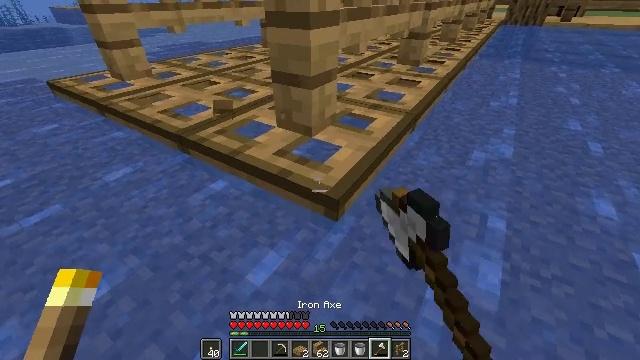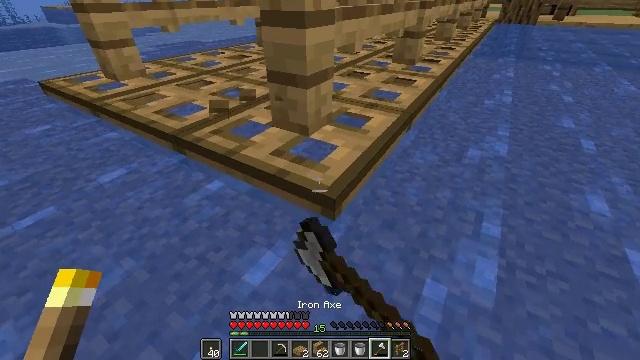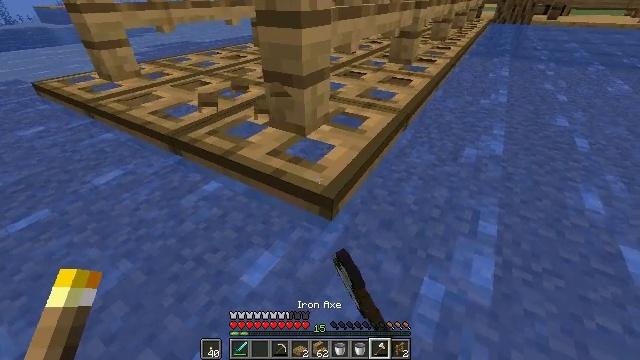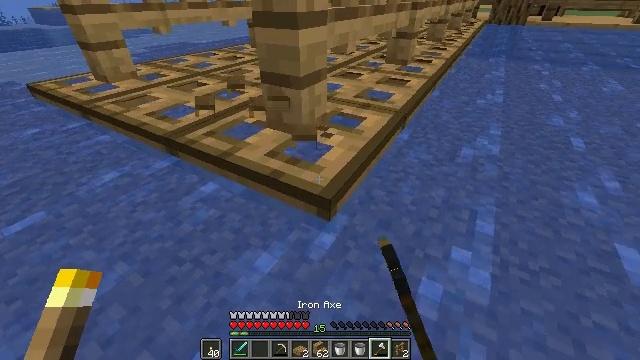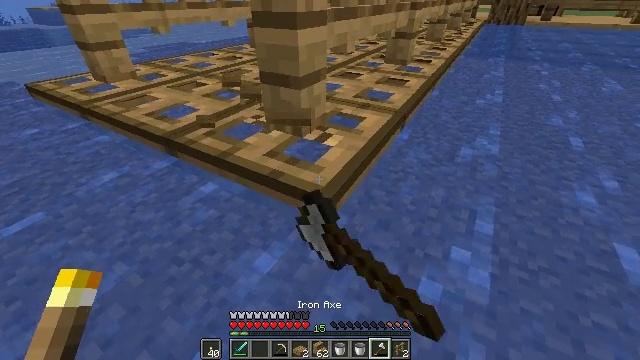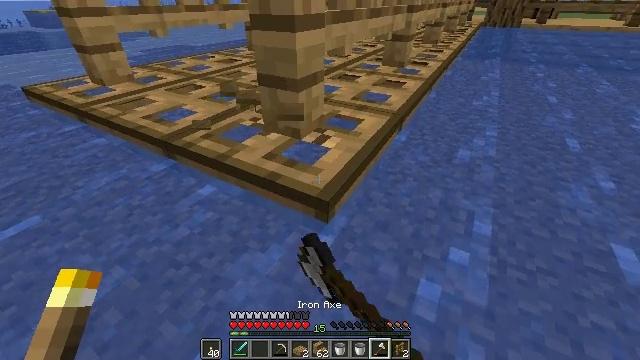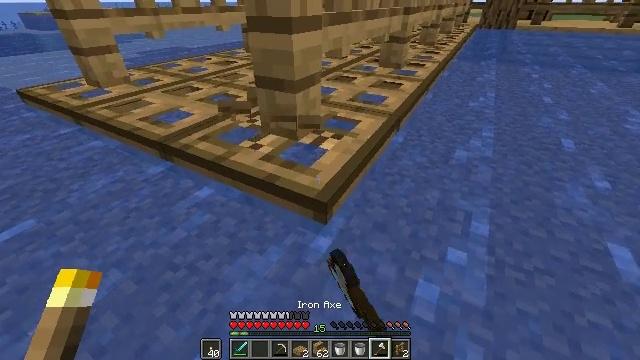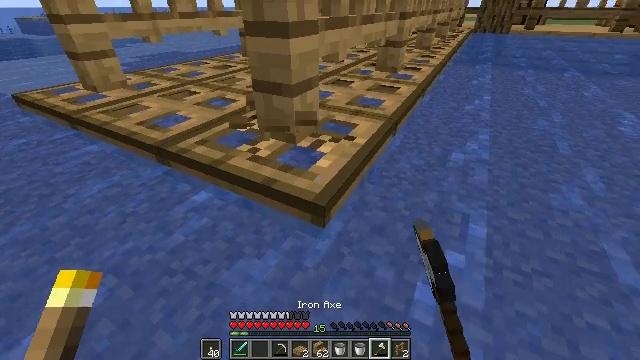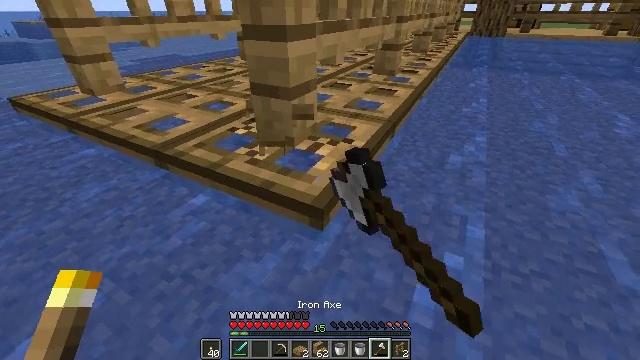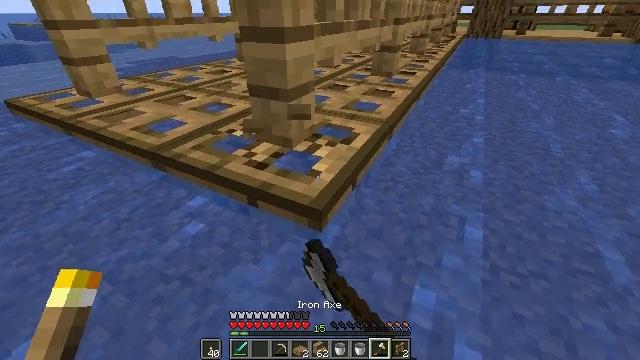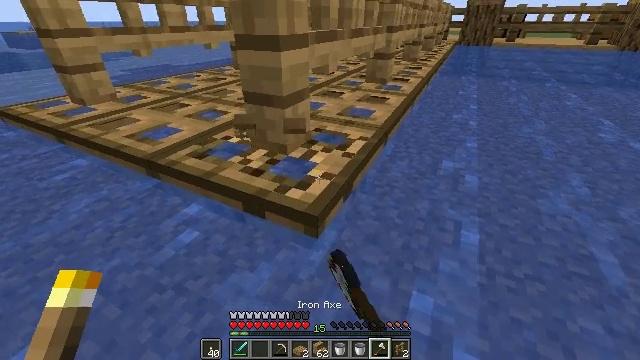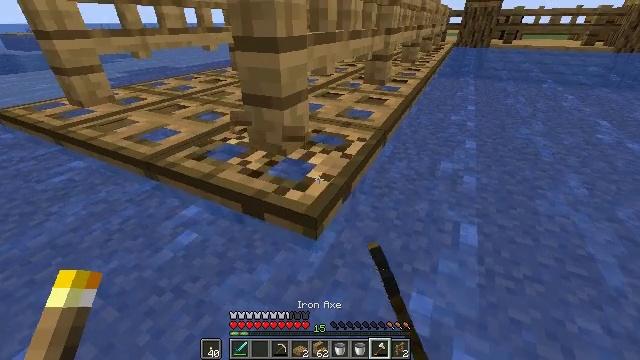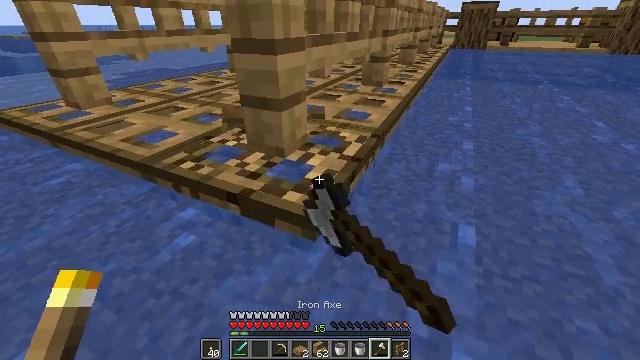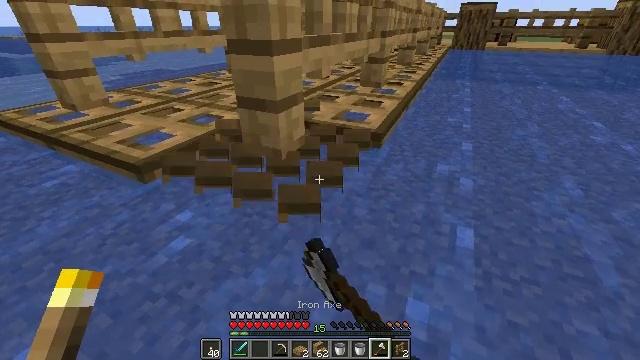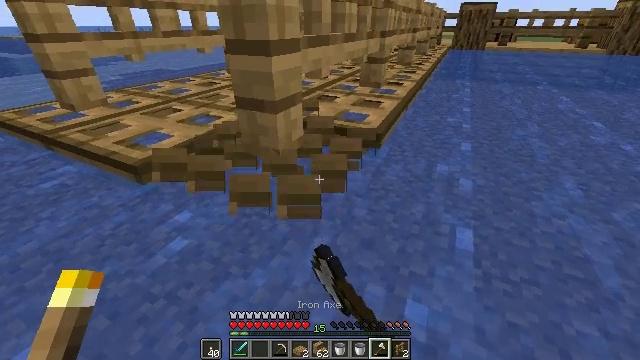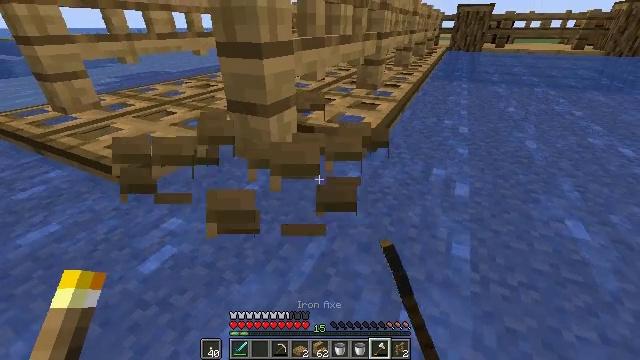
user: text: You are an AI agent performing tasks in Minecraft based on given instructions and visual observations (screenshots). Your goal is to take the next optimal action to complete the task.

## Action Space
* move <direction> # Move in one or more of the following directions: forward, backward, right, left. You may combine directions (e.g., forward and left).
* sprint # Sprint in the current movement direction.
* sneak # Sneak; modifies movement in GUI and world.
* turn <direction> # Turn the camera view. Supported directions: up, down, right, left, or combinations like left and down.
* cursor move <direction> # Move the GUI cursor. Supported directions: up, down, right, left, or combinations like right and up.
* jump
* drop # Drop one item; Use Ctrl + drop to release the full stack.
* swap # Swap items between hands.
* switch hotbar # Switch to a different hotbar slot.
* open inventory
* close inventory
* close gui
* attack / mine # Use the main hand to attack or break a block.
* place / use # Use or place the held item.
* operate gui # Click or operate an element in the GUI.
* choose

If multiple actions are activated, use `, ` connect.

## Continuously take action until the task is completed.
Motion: motion action
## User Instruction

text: Remove the oak trapdoor from its place.
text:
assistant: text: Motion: attack / mine
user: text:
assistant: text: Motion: attack / mine
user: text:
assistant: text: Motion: attack / mine
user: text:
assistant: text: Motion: attack / mine
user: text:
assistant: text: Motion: attack / mine
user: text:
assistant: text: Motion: attack / mine
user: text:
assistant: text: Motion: attack / mine
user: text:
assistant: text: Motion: attack / mine
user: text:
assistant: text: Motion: attack / mine
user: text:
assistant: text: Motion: turn right and up, attack / mine
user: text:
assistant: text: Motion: attack / mine
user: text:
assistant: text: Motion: attack / mine
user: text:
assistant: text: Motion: move forward and move right, attack / mine
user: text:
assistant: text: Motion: move forward and move right, attack / mine
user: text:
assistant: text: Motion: move forward and move right, attack / mine
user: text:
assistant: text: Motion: move forward and move right, attack / mine
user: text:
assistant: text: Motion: move forward and move right, attack / mine
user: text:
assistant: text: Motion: move forward, attack / mine
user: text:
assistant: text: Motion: attack / mine
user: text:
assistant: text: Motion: turn up, attack / mine
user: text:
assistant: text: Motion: attack / mine
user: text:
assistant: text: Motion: attack / mine
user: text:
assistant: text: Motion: attack / mine
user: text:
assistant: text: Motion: attack / mine
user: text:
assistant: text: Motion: attack / mine
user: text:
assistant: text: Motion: attack / mine
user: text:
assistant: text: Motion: attack / mine
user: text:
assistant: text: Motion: attack / mine
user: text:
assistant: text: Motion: attack / mine
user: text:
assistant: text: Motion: attack / mine